Question: I have a custom 'UIView' called 'ActivityDetailView' that I instantiate and then add to a scrollview within a parent view controller. When this custom view is allocated, it takes up about 1mb each time of additional memory and Instruments is showing that the memory is never being released even though the view and the parent view controller each have their 'dealloc' methods being called. I am getting memory warnings and the app is eventually getting killed so I'm obviously doing something wrong.
Within the custom 'ActivityDetailView' nib file, there is a map view that is zoomed and centered around the users's location. When I removed this map view from the nib so that it doesn't draw on screen, the memory allocation issues went away. However, I obviously need the map view. Why would the map view's data not be released when the map view goes out of scope?
There is only 1 'ActivityDetailView' and 1 'ActivityDetailViewController' alive when the view is showing. As soon as I pop the view off the stack, they are no longer living. Doesn't make sense how the memory keeps growing even though the objects are being killed as shown via Instruments. If the parent views are deallocated, why isn't the map view data being deallocated?
What am I doing wrong or what should I check?
Here is the custom view:
'''
@interface ActivityDetailView ()
{
CLLocation *location;
__weak id parentViewController;
int scrollViewX;
ImageUtility *imageUtility;
}
@end
@implementation ActivityDetailView
-(id)initWithFrame:(CGRect)frame
{
self = [super initWithFrame:frame];
if (self)
{
NSArray *xibViews = [[NSBundle mainBundle] loadNibNamed:@"ActivityDetailView" owner:nil options:nil];
if ([xibViews count] < 1) return nil;
ActivityDetailView * xibView = [xibViews objectAtIndex:0];
[xibView setFrame:frame];
self = xibView;
}
return self;
}
- (id)initWithLocation:(CLLocation *)loc parentController:(id)parent
{
self = [self initWithFrame:CGRectMake(0, 0, 320, 1000)];
if (self)
{
imageUtility = [ImageUtility sharedManager];
location = loc;
parentViewController = parent;
scrollViewX = 0;
[self centerMapForActivityLocation];
[self addPhotoButtonWithImageNamed:@"addActivityPhoto.png" target:parentViewController selector:@selector(addPhotoToActivity:)];
}
return self;
}
- (void)dealloc
{
NSLog(@"ActivityDetailView was dealloced");
}
'''
In the parent view controller:
'''
@interface ActivityDetailViewController ()
{
ActivityDetailView *detailView;
}
@end
@implementation ActivityDetailViewController
- (void)viewDidLoad
{
[super viewDidLoad];
// Some code left out for clarity
[self setupView];
}
- (void)didReceiveMemoryWarning
{
NSLog(@"Purging image cache");
[[ImageUtility sharedManager] purgeCache];
}
- (void)dealloc
{
// These essentially do nothing to help the problem
detailView.mapView = nil;
[detailView removeFromSuperview];
detailView = nil;
self.scrollView = nil;
NSLog(@"ActivityDetailViewController was dealloced");
}
- (void)setupView
{
// Add the activity detail view to the scroll view
detailView = [[ActivityDetailView alloc] initWithLocation:self.activityLocation parentController:self];
[self.scrollView addSubview:detailView];
self.scrollView.contentSize = detailView.frame.size;
// Setup the map view
detailView.mapView.delegate = self;
MKPointAnnotation *annotation = [[MKPointAnnotation alloc] init];
annotation.coordinate = self.activityLocation.coordinate;
[detailView.mapView addAnnotation:annotation];
if (self.activity.mapImageName) {
detailView.mapView.scrollEnabled = YES;
detailView.mapView.zoomEnabled = YES;
} else {
detailView.mapView.scrollEnabled = NO;
detailView.mapView.zoomEnabled = NO;
}
// Add the weather area to the view
dayView = [[DailyButtonView alloc] initWithFrame:CGRectMake(0, -17, 60, 70)];
dayView.hidden = YES;
[detailView.weatherView addSubview:dayView];
}
'''
Here's an image from Instruments showing that the majority of memory is from the nib loading

I don't have anything to cache at the moment. The view is basically a scrollview with a mapview inside of it and some labels and a couple of table views. The table views aren't populated with anything and I'm not loading any images within the view other than the background image for the scrollview, but that should get released when the view does.
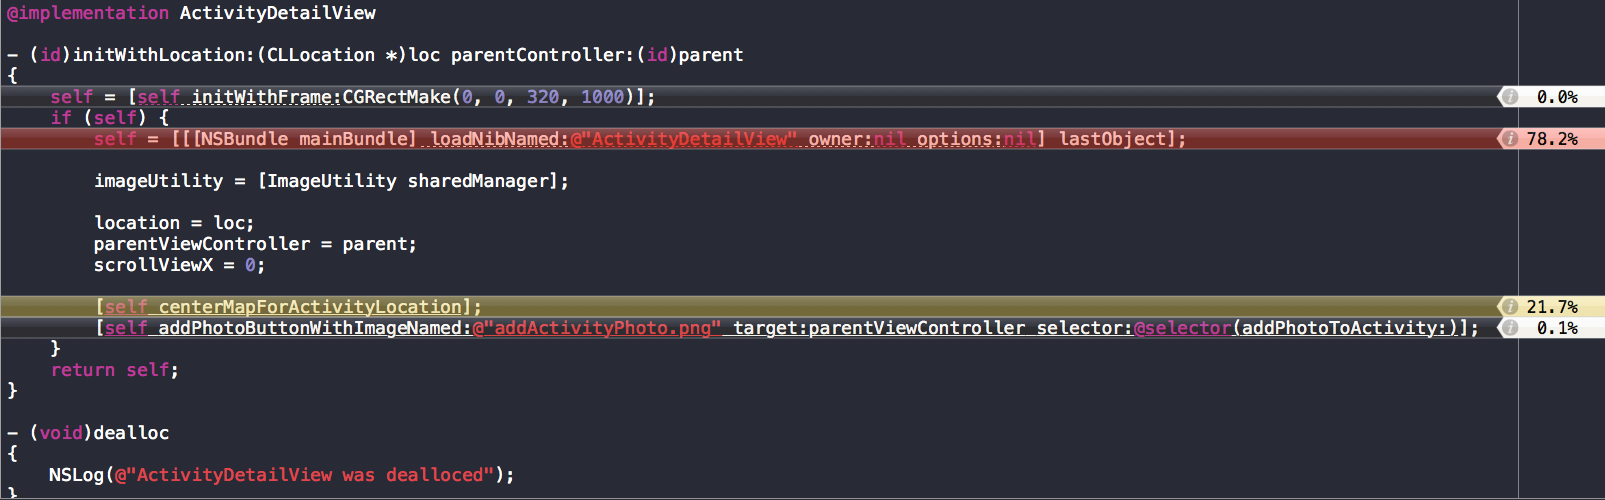
Answer: As it turns out, there is a known bug with iOS 6 and 'MKMapView' not releasing it's memory correctly. Unfortunately there is no real fix other than trying to force the map view to purge it's cache which doesn't have that great of an impact on releasing memory.
The strange thing is that even when the app is receiving memory warnings, the map view cache is still not being purged properly. Eventually, the app becomes unstable and is killed by the OS.
Apple has been getting very sloppy with their testing lately. This is the second bug with 'MKMapView' that I've come across (the other being 'mapViewDidFinishLoadingMap:' being called early) and both bugs have been really obvious to catch if they had just done some performance and sanity testing.
Here is some code which may help:
'''
- (void)viewDidDisappear:(BOOL)animated
{
[super viewDidDisappear:animated];
// This is for a bug in MKMapView for iOS6
[self purgeMapMemory];
}
// This is for a bug in MKMapView for iOS6
// Try to purge some of the memory being allocated by the map
- (void)purgeMapMemory
{
// Switching map types causes cache purging, so switch to a different map type
detailView.mapView.mapType = MKMapTypeStandard;
[detailView.mapView removeFromSuperview];
detailView.mapView = nil;
}
'''
The other thing you could do is use one instance of the 'MKMapView' throughout your entire app and that should help minimize how much memory is allocated each time the view is shown since the map view will already be allocated.